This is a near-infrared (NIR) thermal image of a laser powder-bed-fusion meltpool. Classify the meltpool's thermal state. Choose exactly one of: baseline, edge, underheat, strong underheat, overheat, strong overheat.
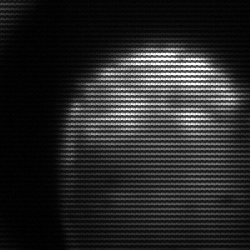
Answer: edge